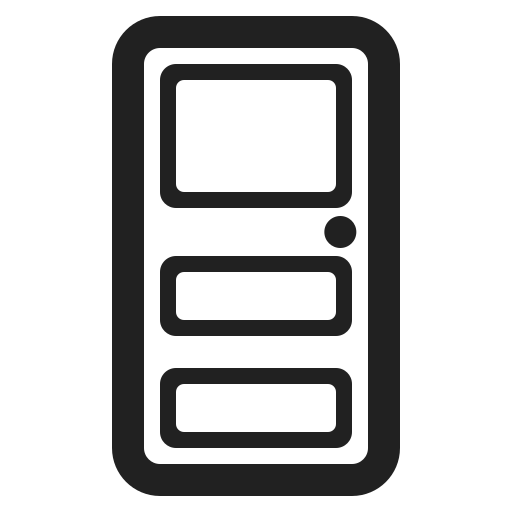
door high contrast